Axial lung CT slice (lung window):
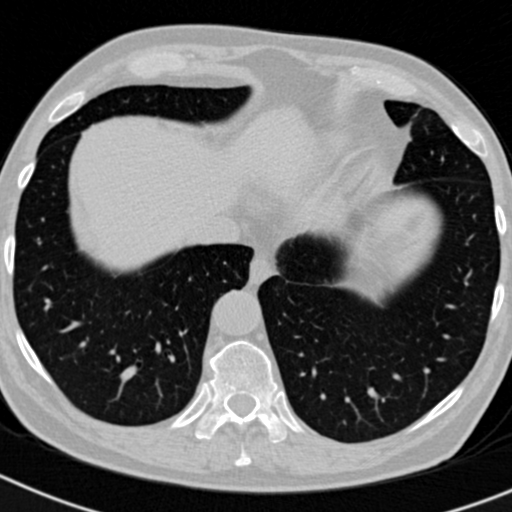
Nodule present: no